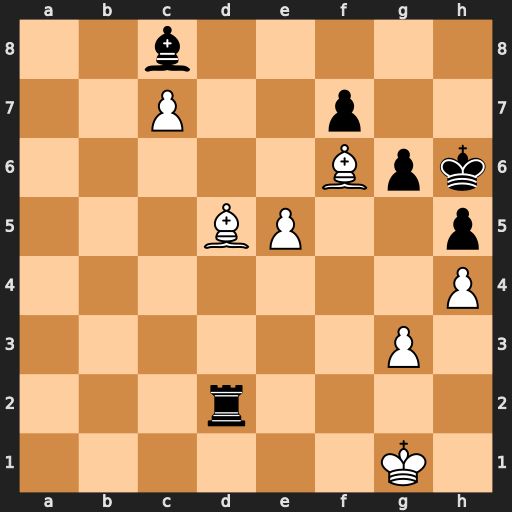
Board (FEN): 2b5/2P2p2/5Bpk/3BP2p/7P/6P1/3r4/6K1
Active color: w
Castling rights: -
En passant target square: -
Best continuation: Bg5+ Kg7 Bxd2